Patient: sex M, age 29
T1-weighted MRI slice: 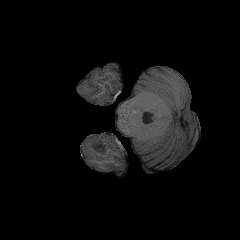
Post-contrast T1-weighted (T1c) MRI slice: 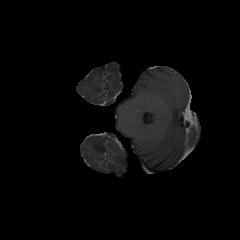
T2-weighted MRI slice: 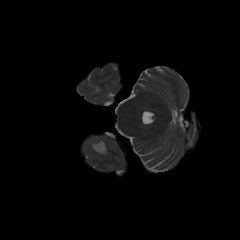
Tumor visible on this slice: yes
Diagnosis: Astrocytoma, IDH-mutant
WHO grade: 2